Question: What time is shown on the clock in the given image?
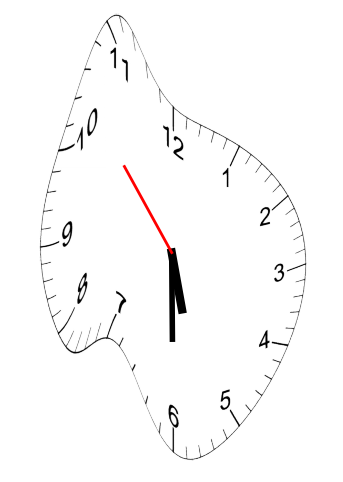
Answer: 05:29:53